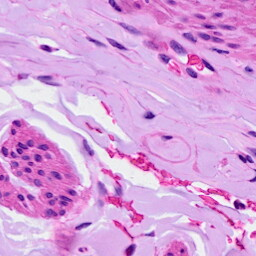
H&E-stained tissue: Ovarian